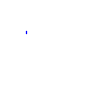
Particle: pion